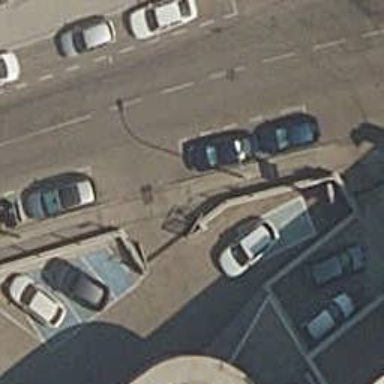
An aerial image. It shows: Swing gate barrier.